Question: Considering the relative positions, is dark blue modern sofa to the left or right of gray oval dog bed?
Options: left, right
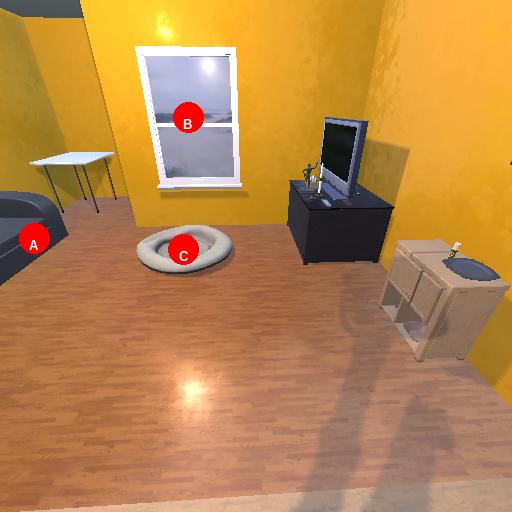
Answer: left